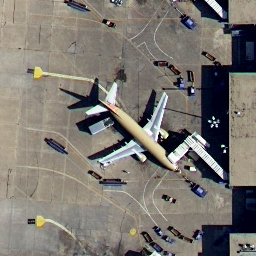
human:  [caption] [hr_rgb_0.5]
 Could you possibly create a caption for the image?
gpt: There is an airplane stopped at the airport .

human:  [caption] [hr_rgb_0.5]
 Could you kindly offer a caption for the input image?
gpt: An airplane is stopped at the airport .

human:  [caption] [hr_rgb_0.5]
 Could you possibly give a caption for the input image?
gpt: It is a beige airplane stopped at the airport .

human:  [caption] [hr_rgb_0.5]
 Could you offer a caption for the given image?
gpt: There is a beige airplane in the airport .

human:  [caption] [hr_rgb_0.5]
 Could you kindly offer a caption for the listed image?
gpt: A beige airplane is stopped at the airport and some luggage cars beside it .